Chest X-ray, PA view. Patient: 50 years old, sex M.
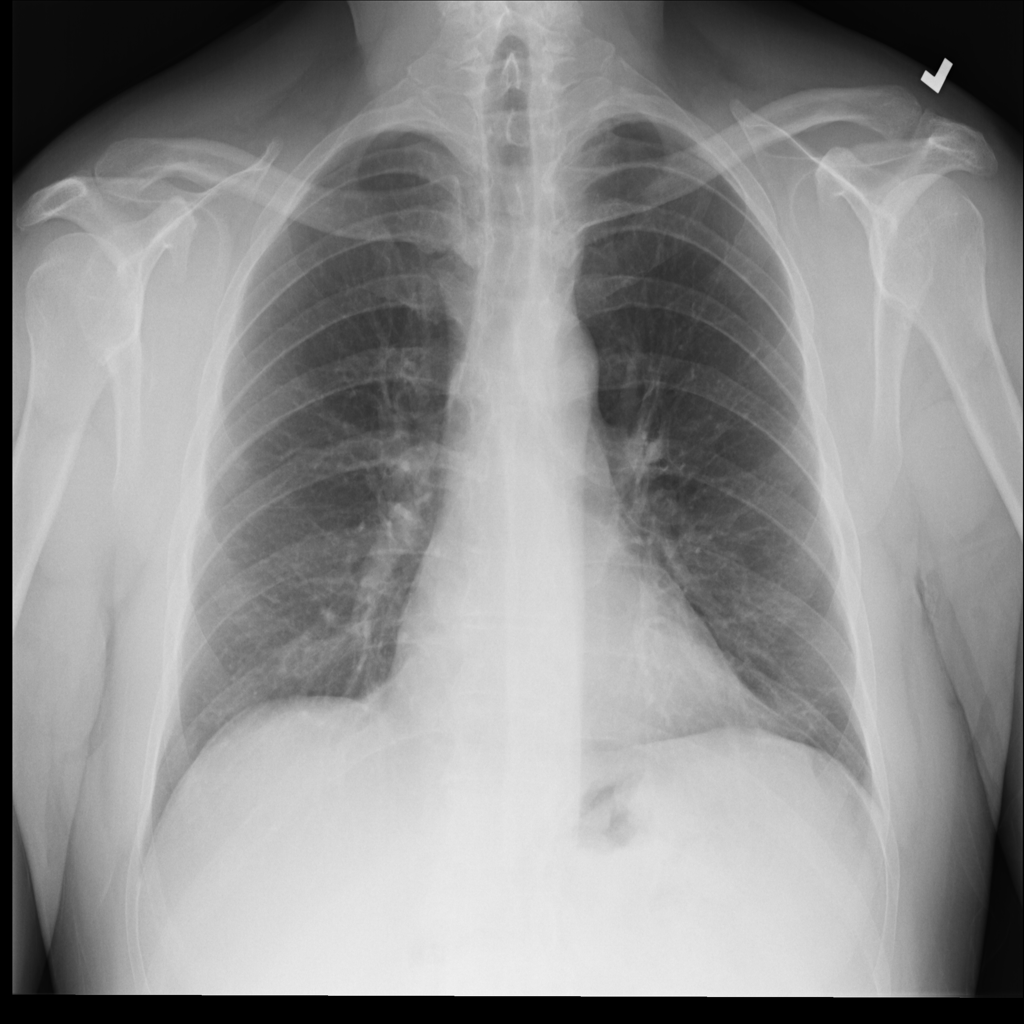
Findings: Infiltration